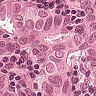
Metastatic tissue present: yes